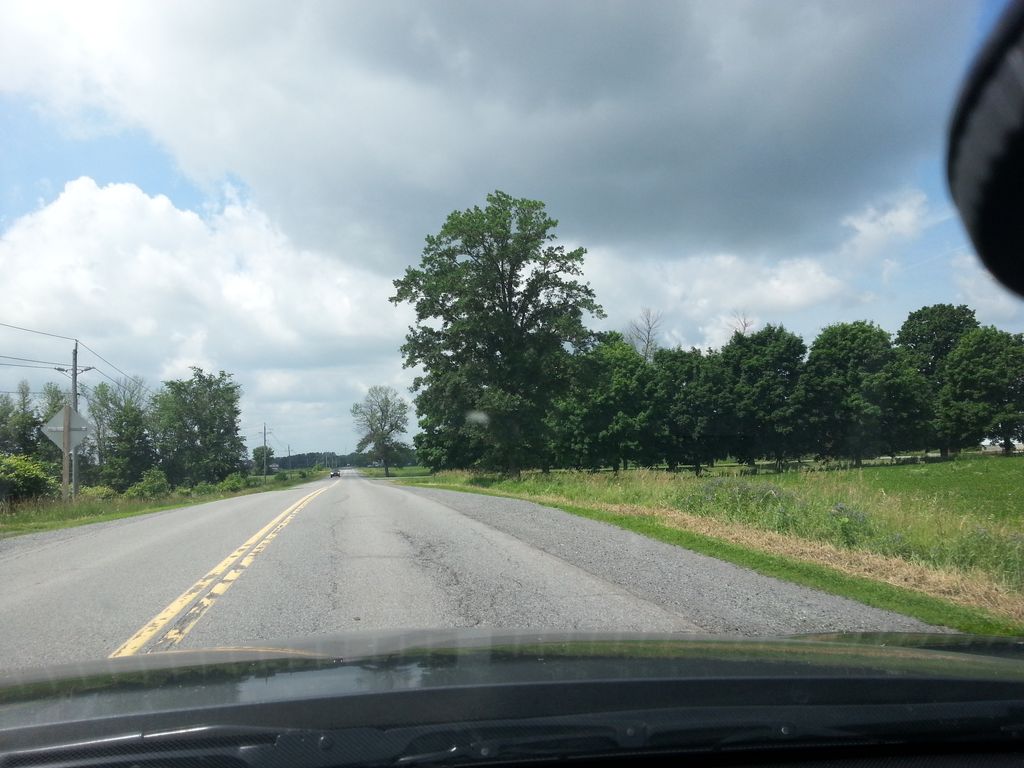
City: ottawa-gatineau